Interaction volume radius: 5 \u00c5
Interaction volume height: 15 \u00c5
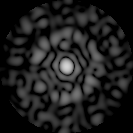
Disorder parameter: 0.8341